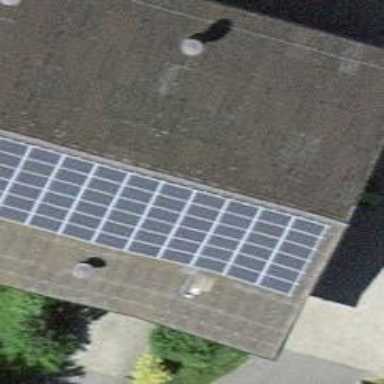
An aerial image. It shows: Solar power generator utilizing photovoltaic technology with solar photovoltaic panels.